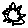
Label: sun